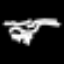
Label: squiggle